Question: How are these forms created in ios?

Is it a tableview with a UILabel and UITextLabel inside each cell with a (UIImageView and UILabel on the picture?
I need to design a form that can be dynamic, I am guessing this may be the way?
Thanks!
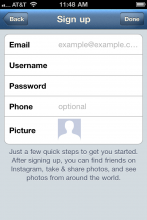
Answer: > Is it a tableview with a UILabel and UITextLabel inside each cell with
a (UIImageView and UILabel on the picture?
Yes.
Use a 'UITableView'. The 'UITableViewCell' base class already has some labels you can use. The 'textLabel' is used for the bold text on the left. In addition to using that you can set a custom 'accessoryView' to be a 'UITextField'.
Also some helpful links:
<URL> - Open source form library
<URL> - Tutorial explaining how to do it on your own.